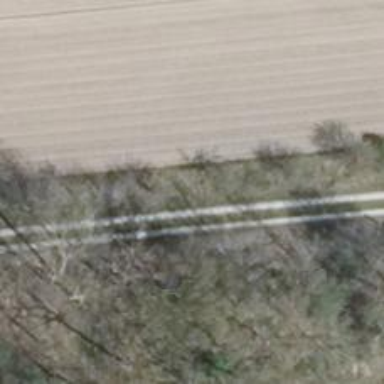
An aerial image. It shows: Row of deciduous broadleaved trees.